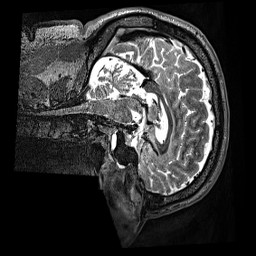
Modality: T2w
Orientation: sagittal
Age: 54
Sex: male
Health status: ill
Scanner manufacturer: siemens
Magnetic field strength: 3 T
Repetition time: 3.2 s
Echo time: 0.564 s